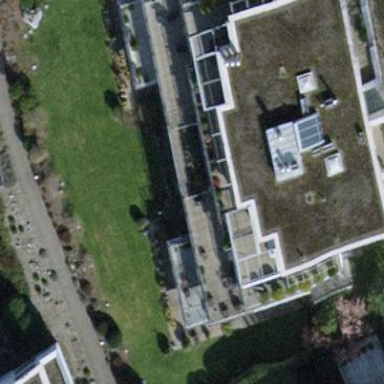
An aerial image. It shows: Balcony as part of building.